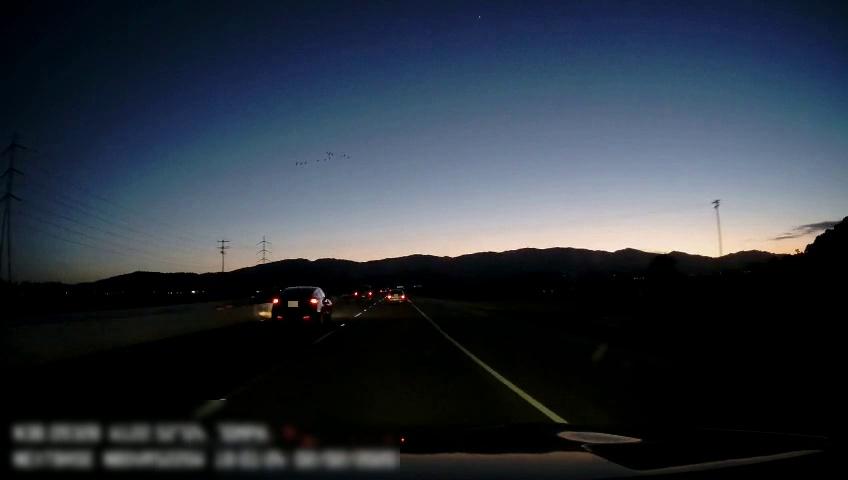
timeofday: Dusk/Dawn/Twilight
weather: Sunny
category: Drivable Space
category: Vehicles | Car
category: Vehicles | Car
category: Vehicles | Car
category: Lanes | Current Lane
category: Lanes | Alternate Lane